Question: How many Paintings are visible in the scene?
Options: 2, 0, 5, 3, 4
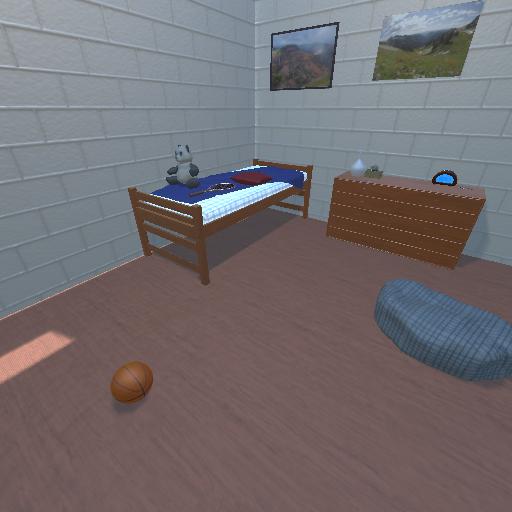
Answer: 2